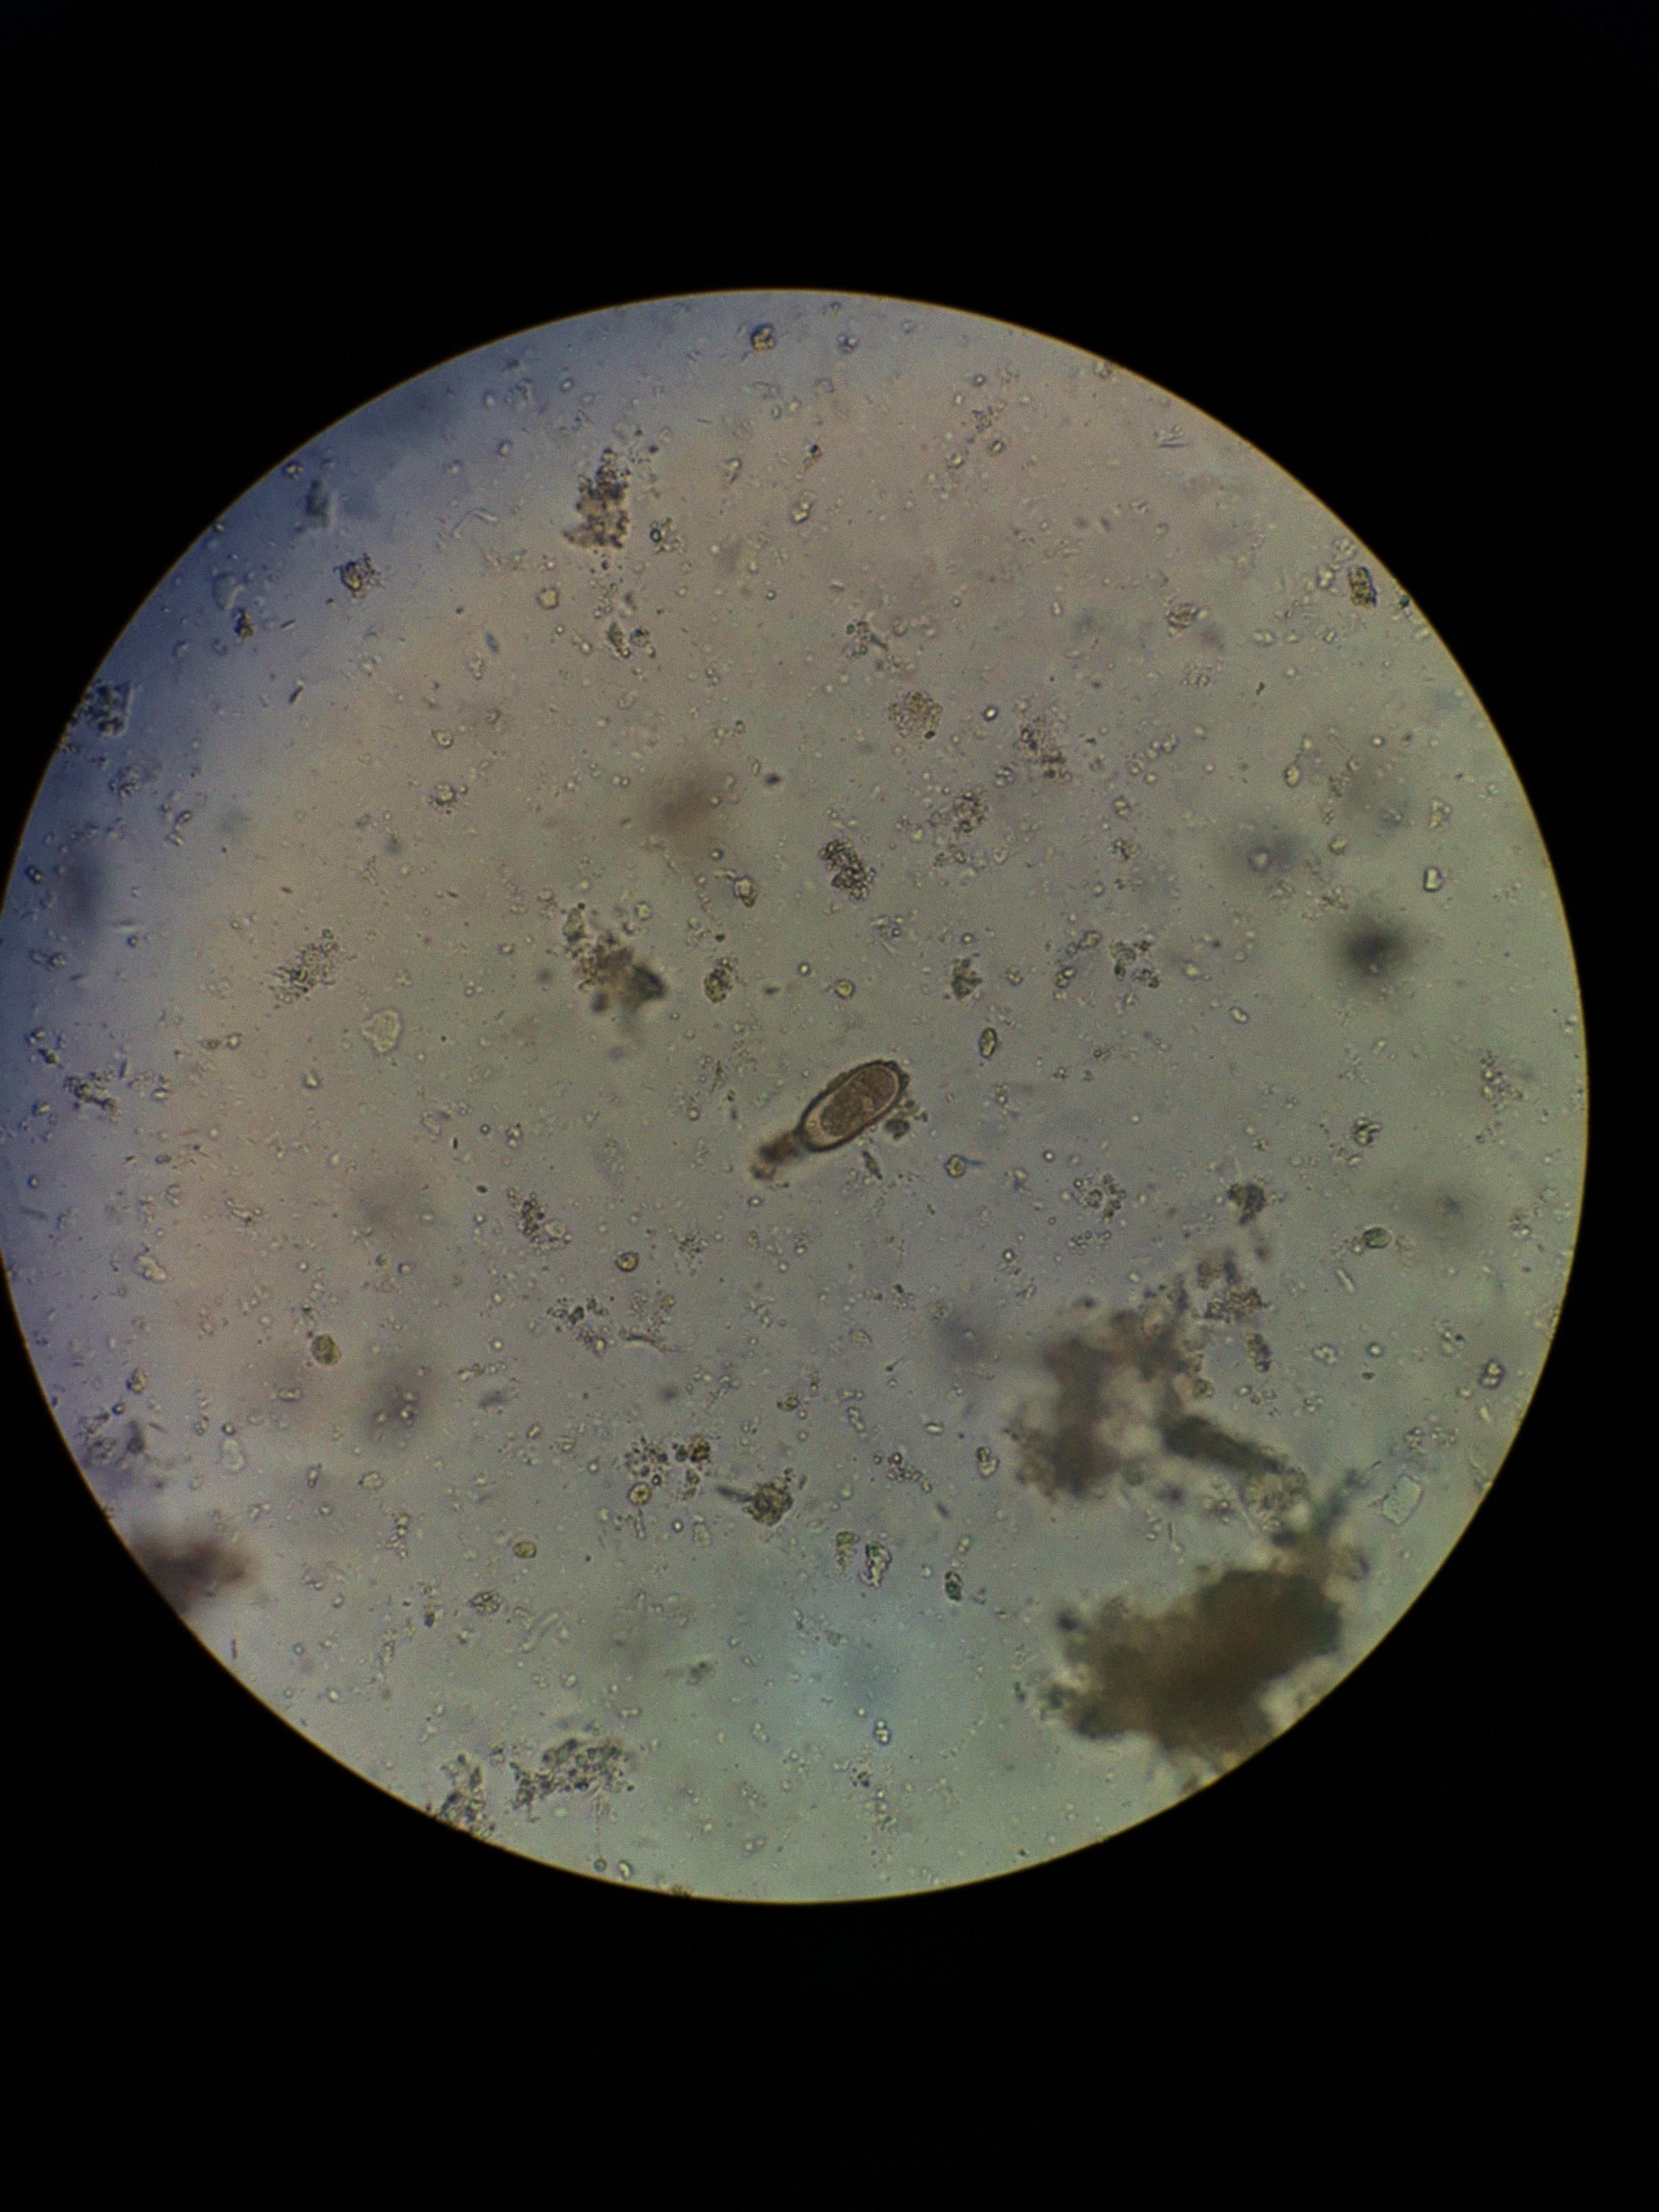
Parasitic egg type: Capillaria philippinensis